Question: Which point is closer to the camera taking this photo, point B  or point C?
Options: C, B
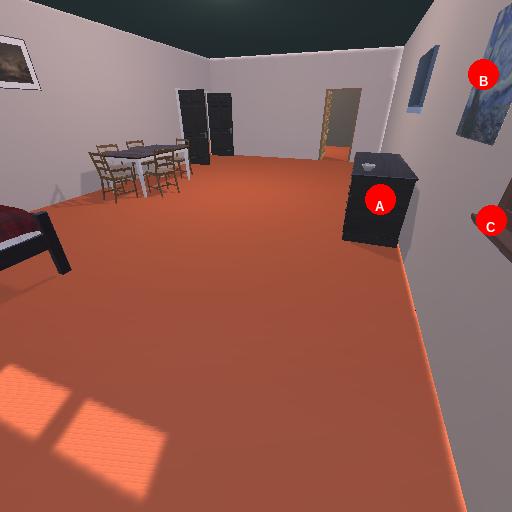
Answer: C